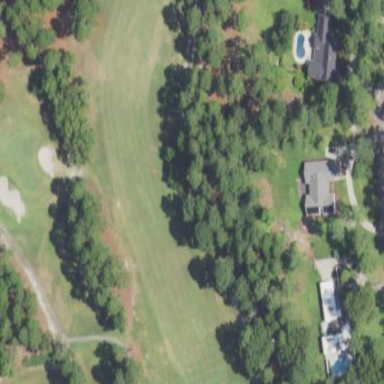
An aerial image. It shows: Grassy area designated as golf fairway.